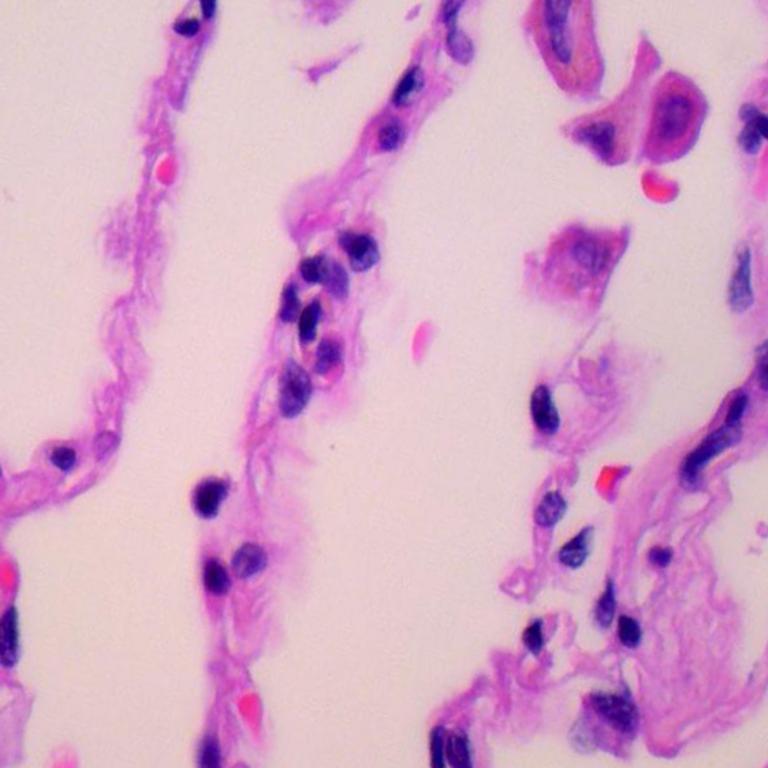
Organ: lung
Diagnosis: benign